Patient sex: M
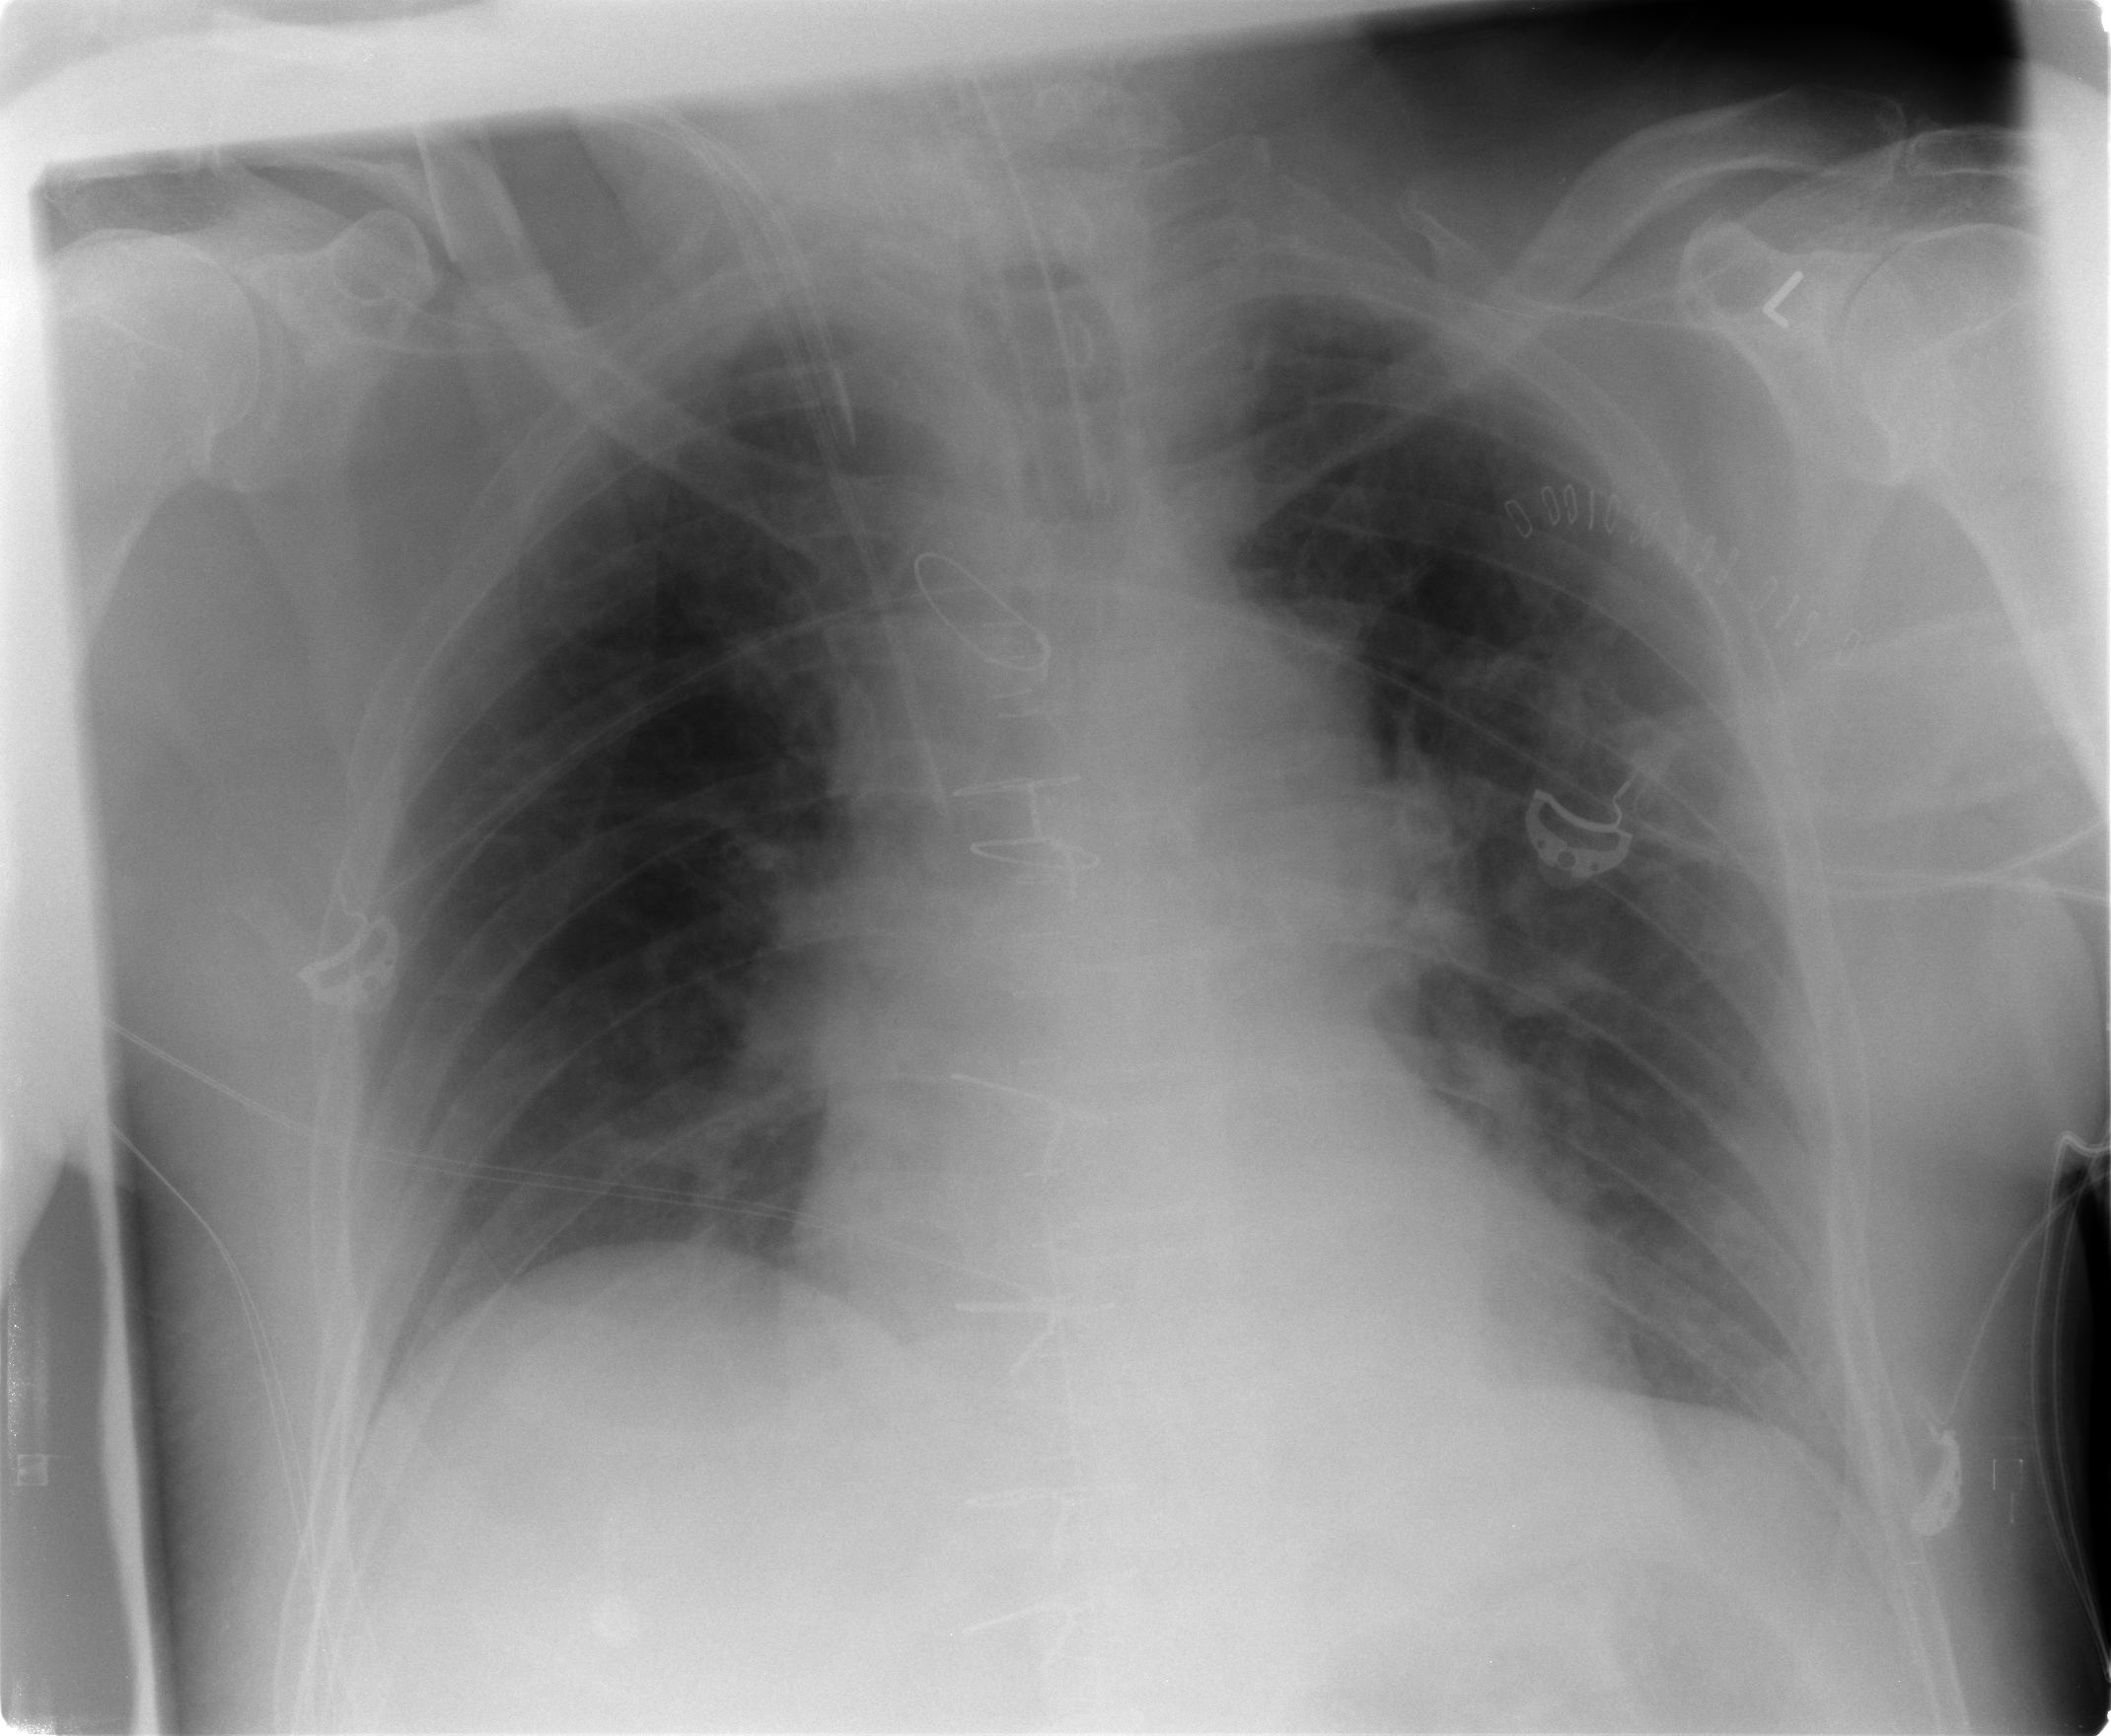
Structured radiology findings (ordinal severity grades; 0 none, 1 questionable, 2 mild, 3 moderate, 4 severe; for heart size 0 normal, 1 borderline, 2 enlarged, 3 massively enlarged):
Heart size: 2
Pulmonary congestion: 1
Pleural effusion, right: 1
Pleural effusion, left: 0
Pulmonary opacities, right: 0
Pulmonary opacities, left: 0
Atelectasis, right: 0
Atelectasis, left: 2